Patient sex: M
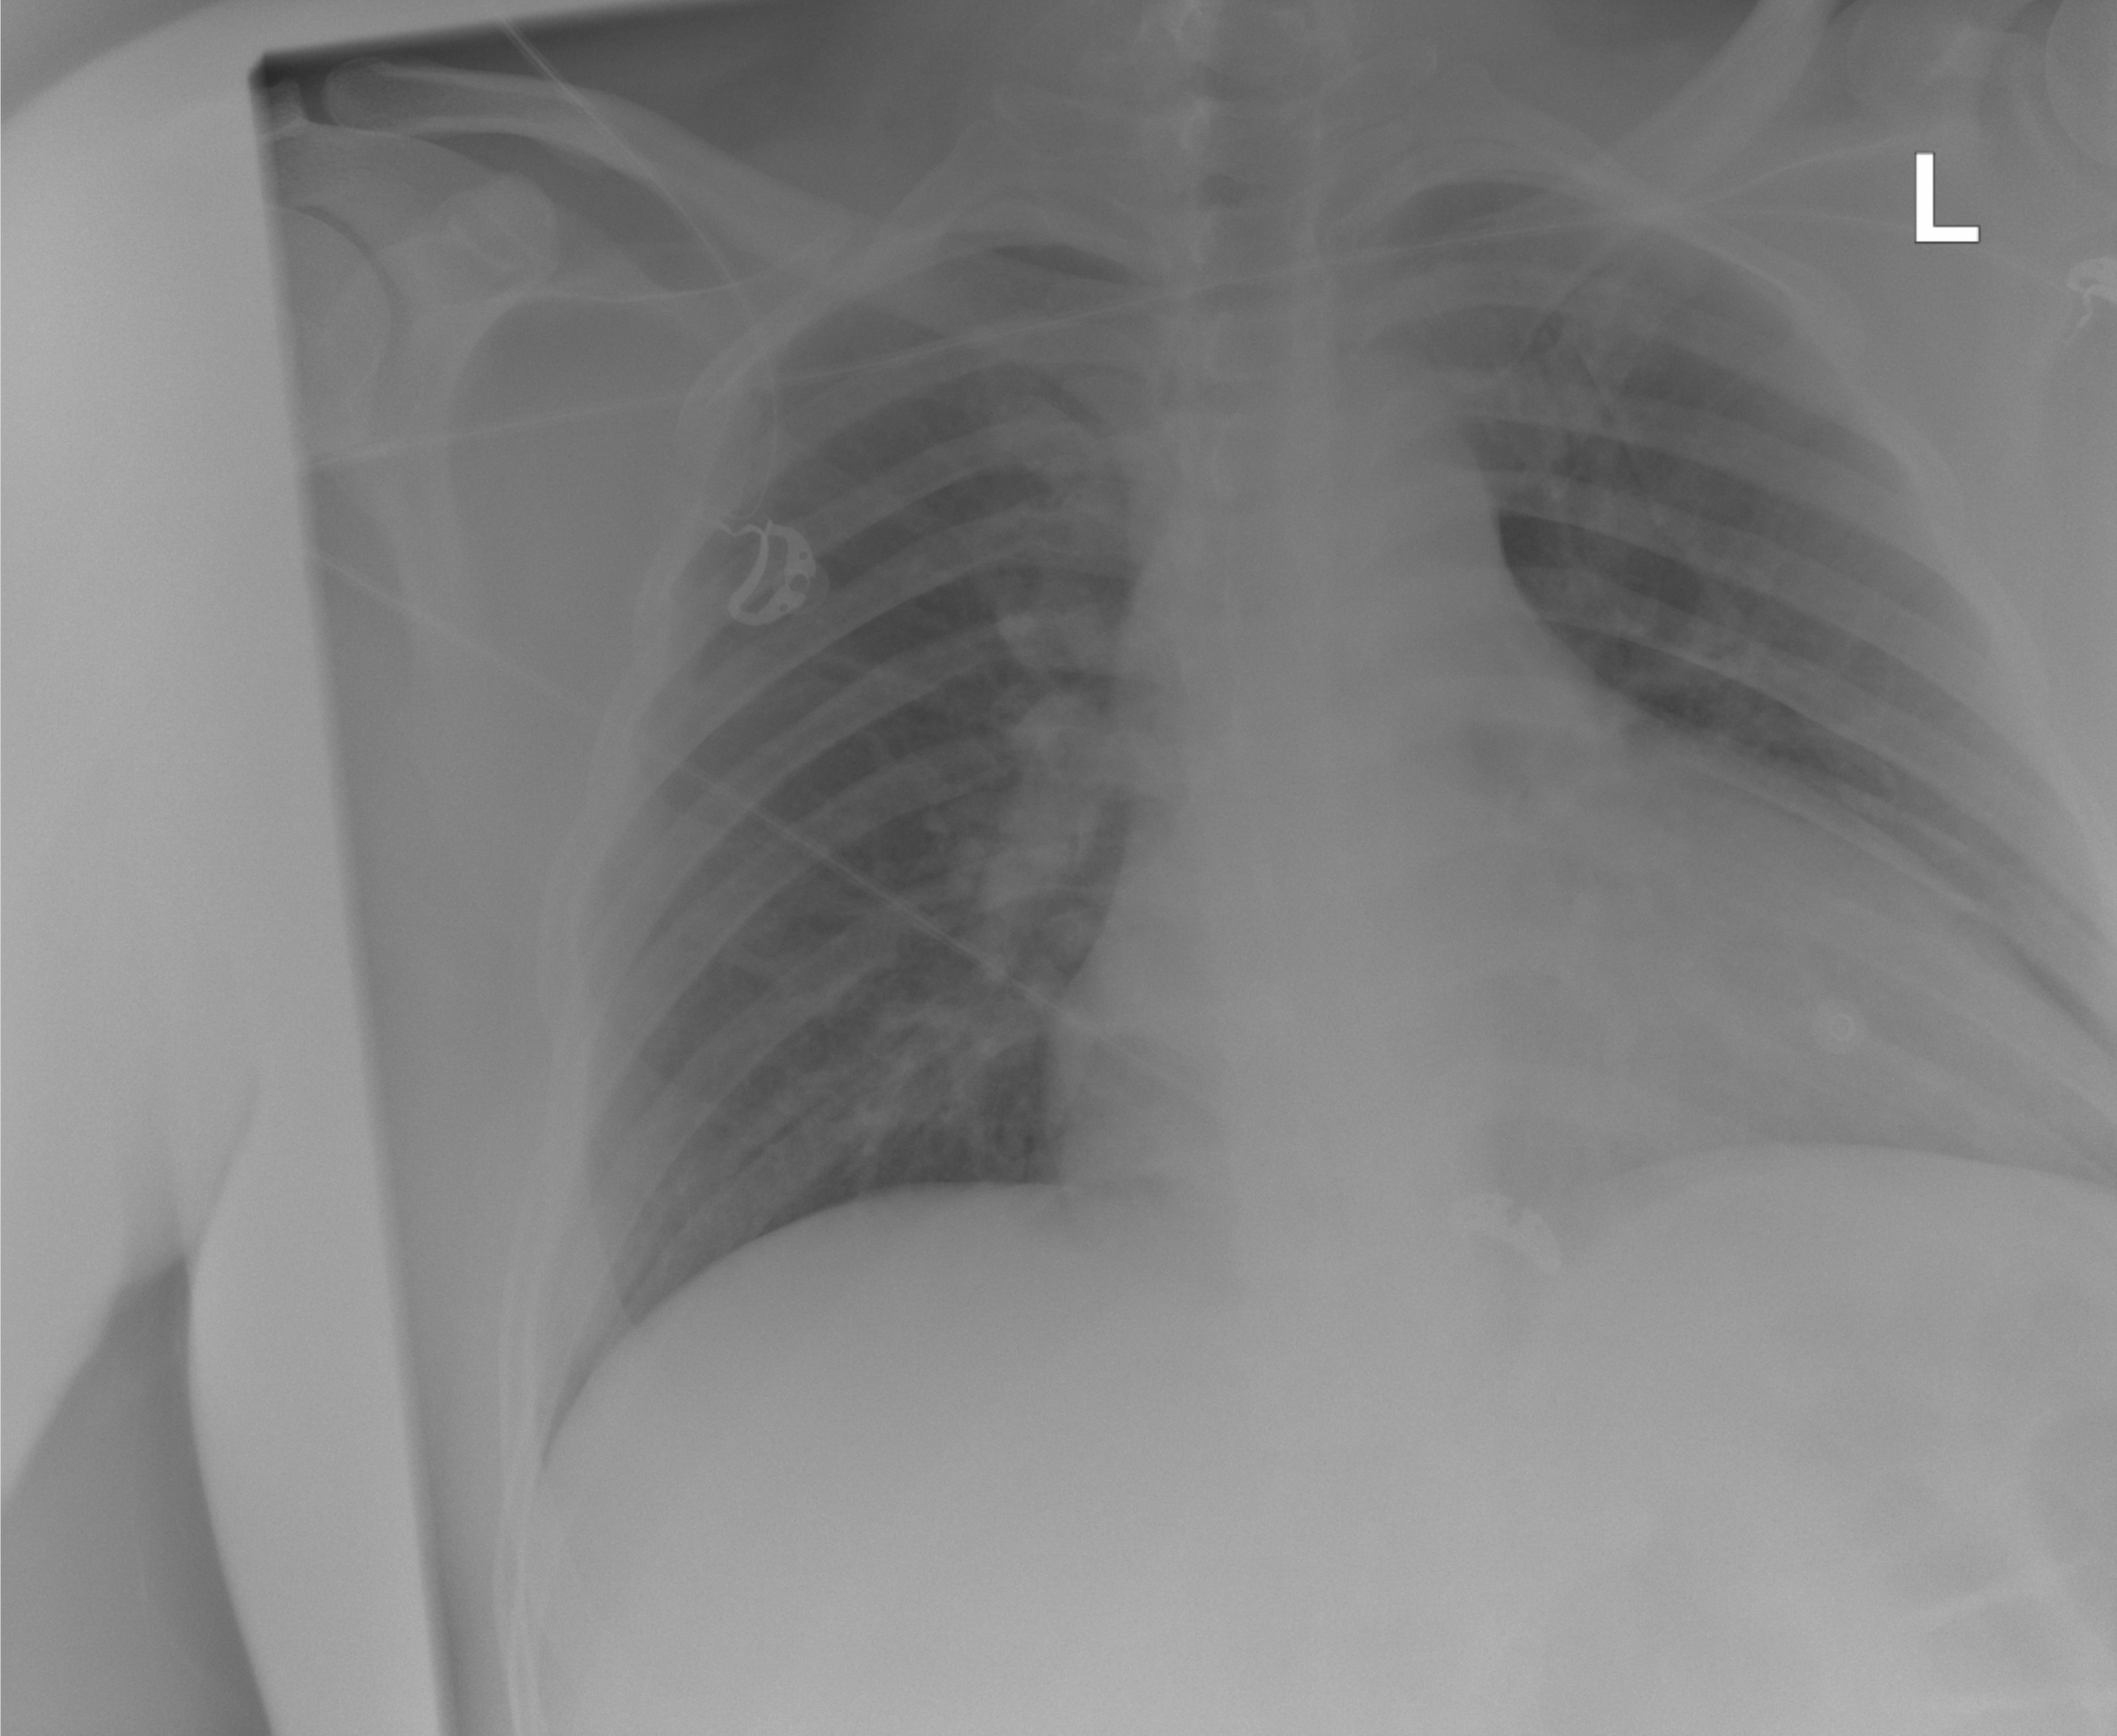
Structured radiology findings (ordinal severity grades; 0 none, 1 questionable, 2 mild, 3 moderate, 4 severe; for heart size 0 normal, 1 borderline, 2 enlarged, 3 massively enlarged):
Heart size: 2
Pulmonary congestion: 2
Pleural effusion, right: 0
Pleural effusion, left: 0
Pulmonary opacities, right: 0
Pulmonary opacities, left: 0
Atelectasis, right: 0
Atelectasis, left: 0